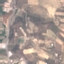
Land use / land cover: PermanentCrop